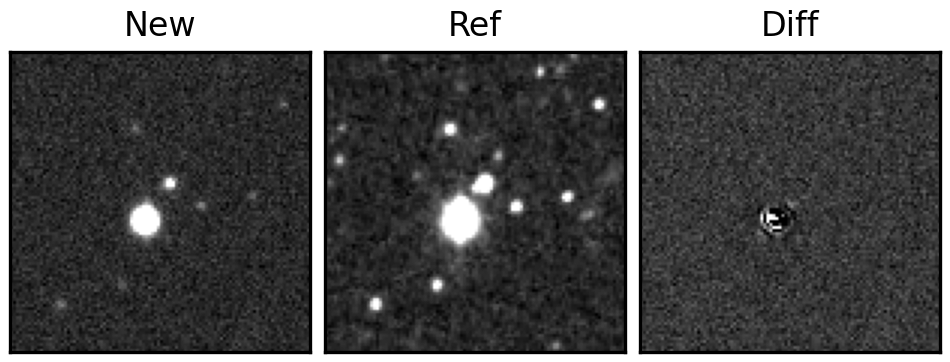
Label: bogus